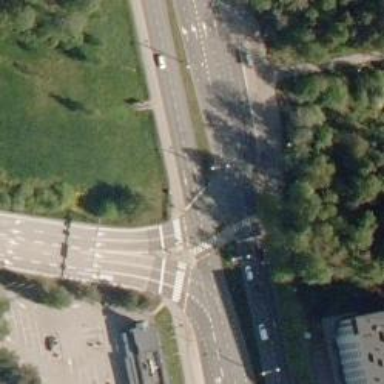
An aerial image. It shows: Primary road with asphalt surface.